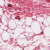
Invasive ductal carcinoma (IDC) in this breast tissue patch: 0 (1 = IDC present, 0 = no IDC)